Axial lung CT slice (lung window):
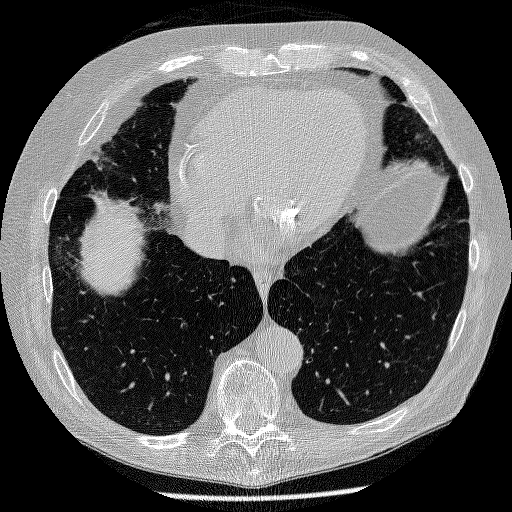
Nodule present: yes
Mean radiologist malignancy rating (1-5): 3